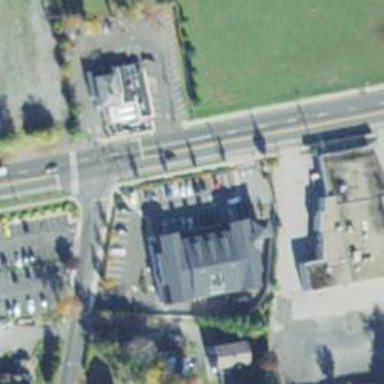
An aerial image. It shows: Clinic.